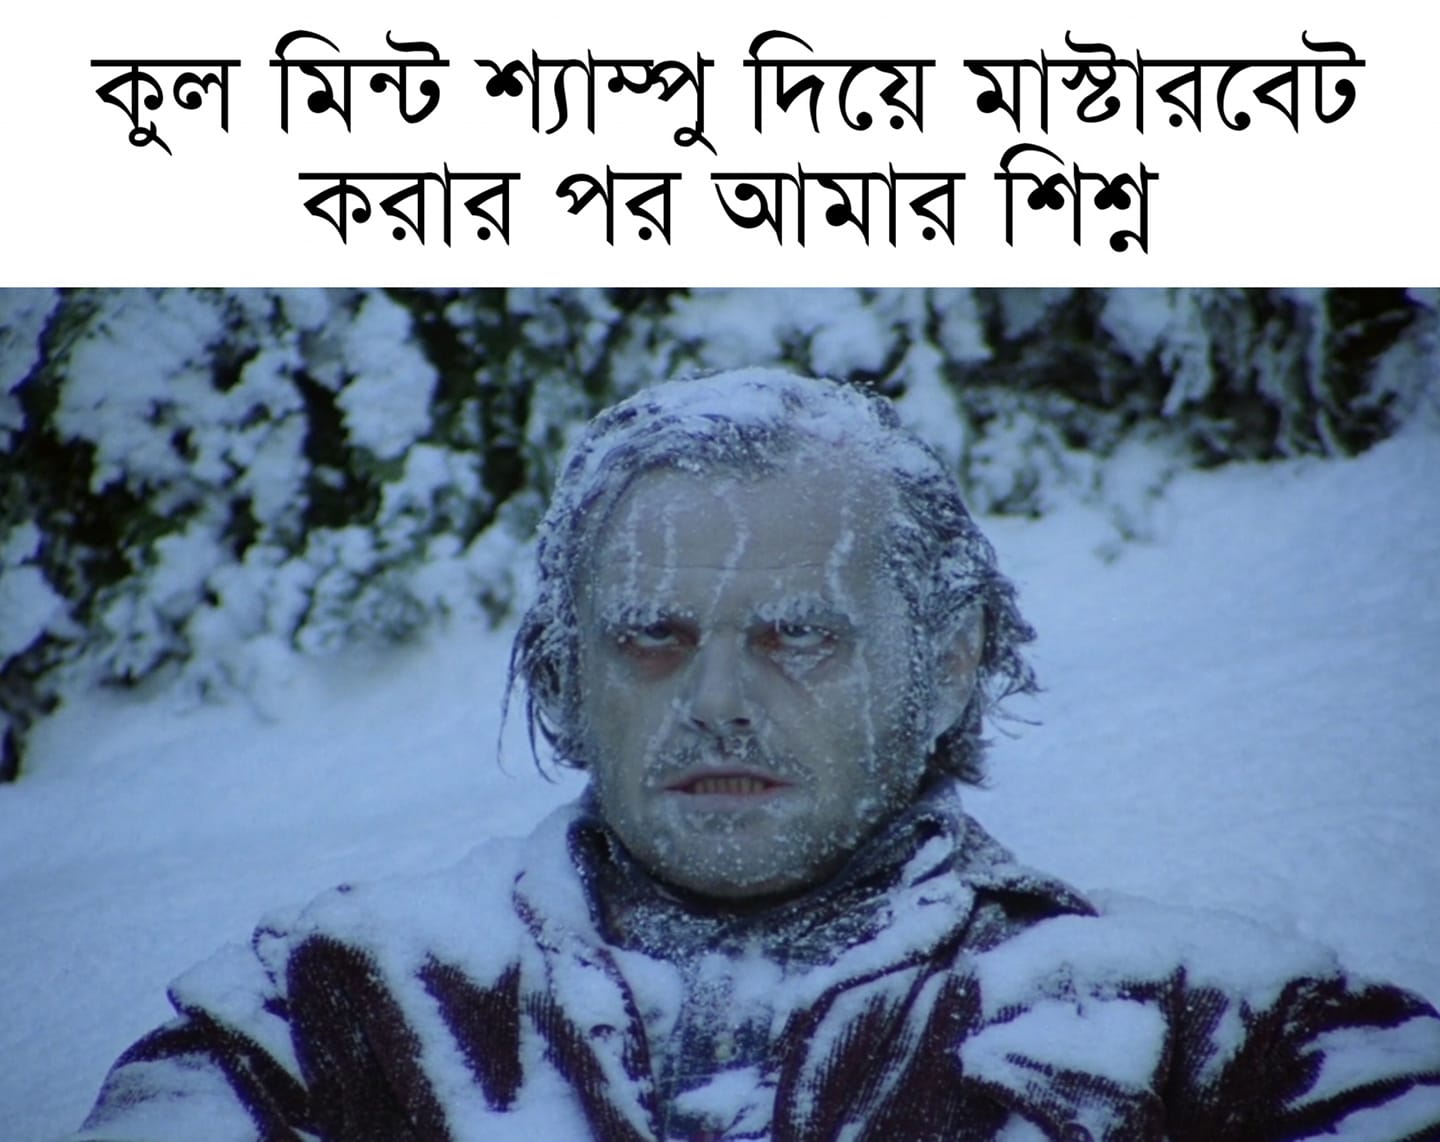
Caption: কুল মিন্ট শ্যাম্পু দিয়ে মাস্টারবেট করার পর আমার শিশ্ন
Label: non-hate